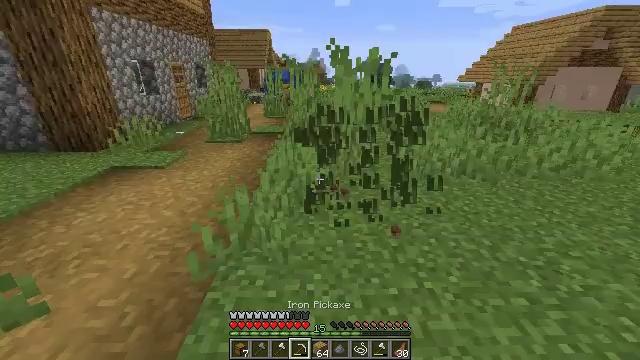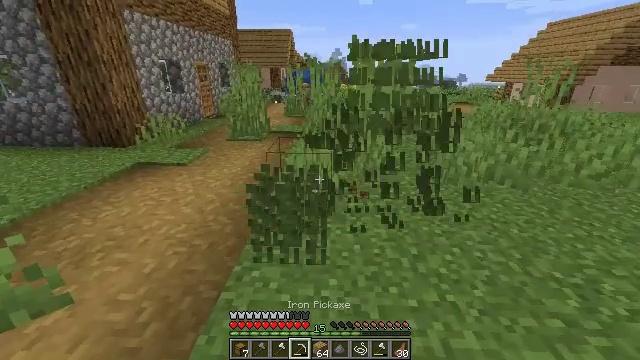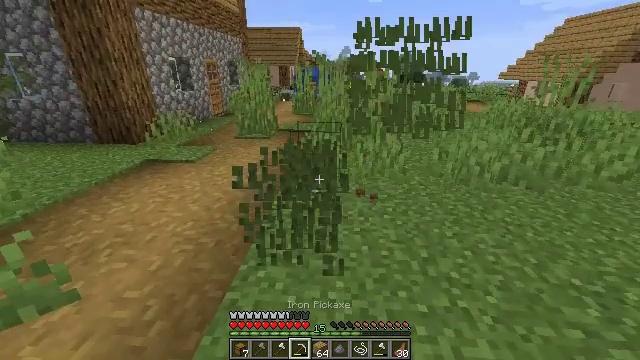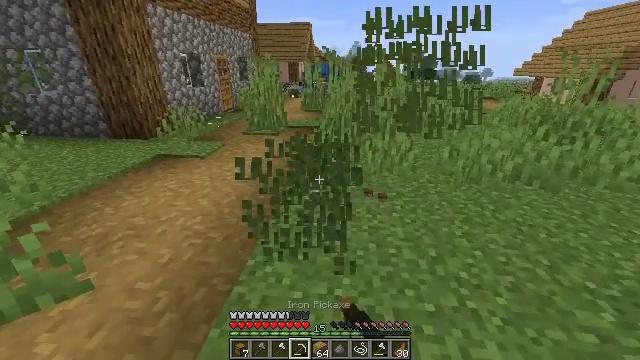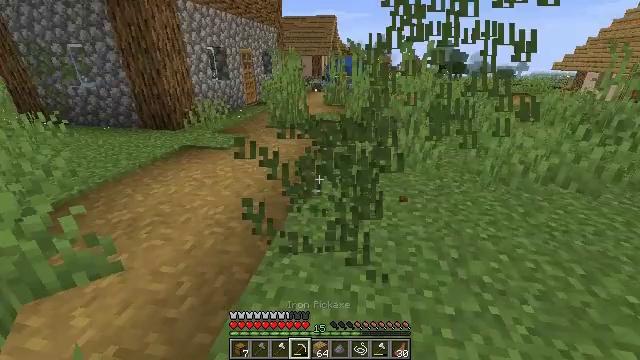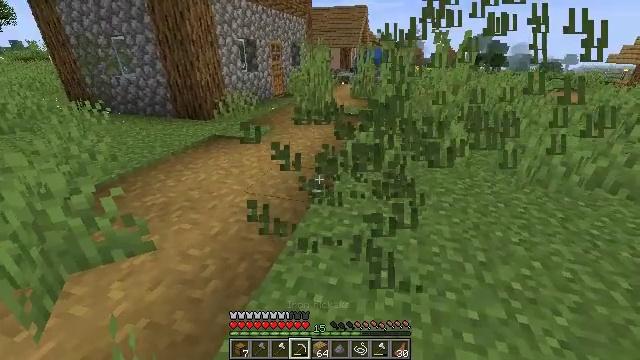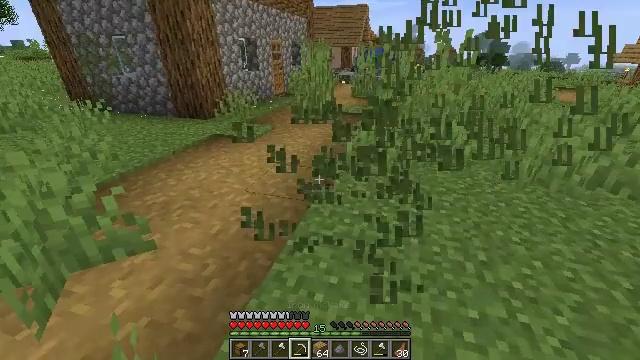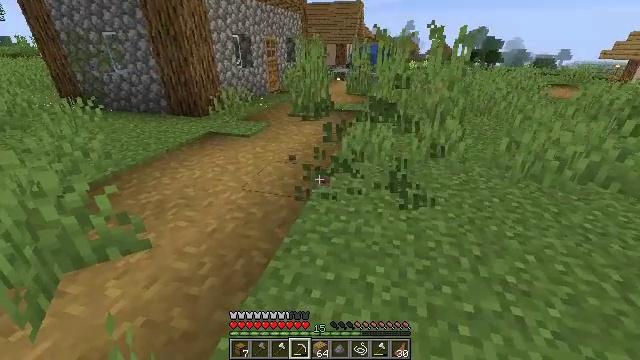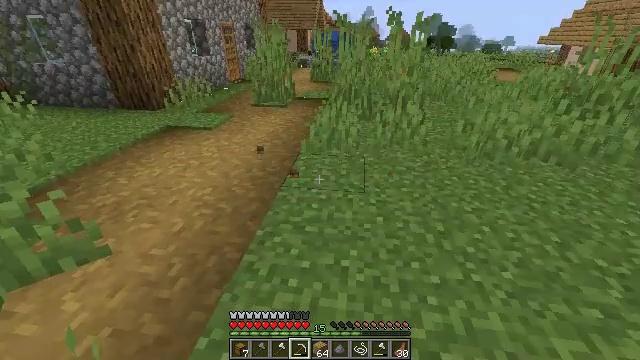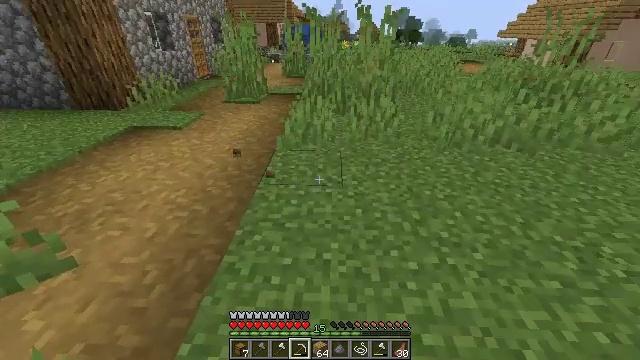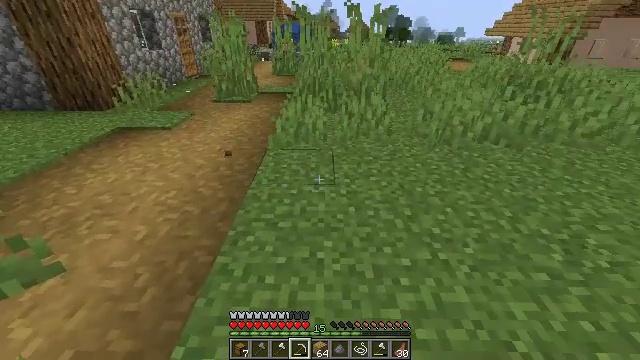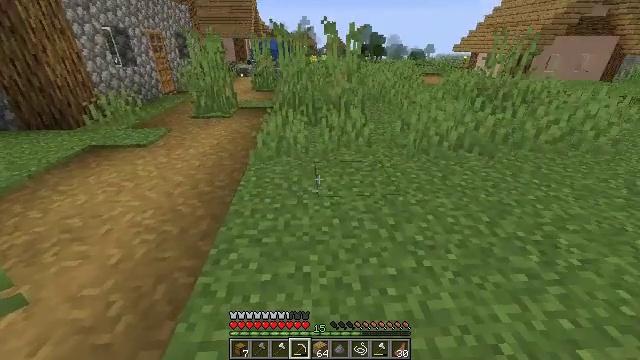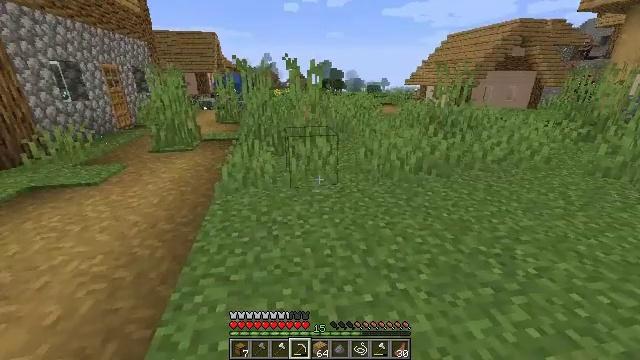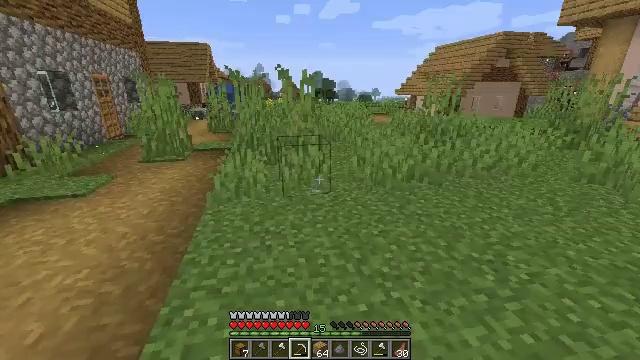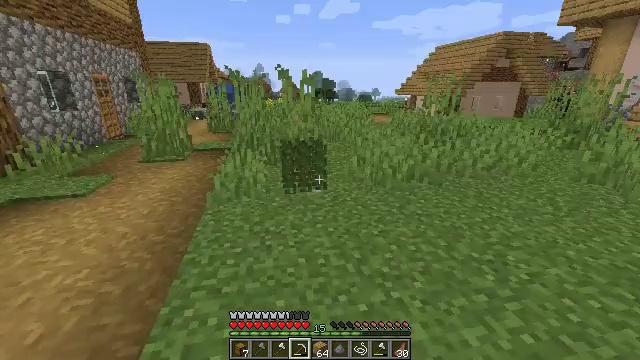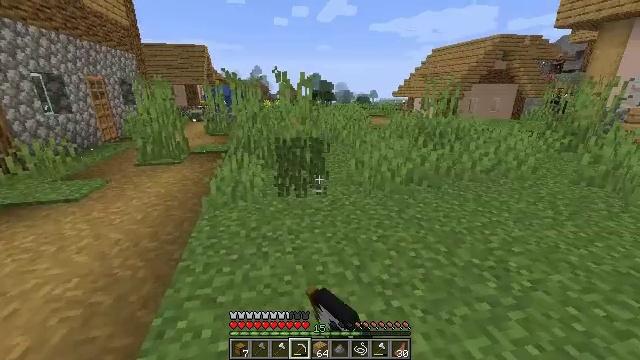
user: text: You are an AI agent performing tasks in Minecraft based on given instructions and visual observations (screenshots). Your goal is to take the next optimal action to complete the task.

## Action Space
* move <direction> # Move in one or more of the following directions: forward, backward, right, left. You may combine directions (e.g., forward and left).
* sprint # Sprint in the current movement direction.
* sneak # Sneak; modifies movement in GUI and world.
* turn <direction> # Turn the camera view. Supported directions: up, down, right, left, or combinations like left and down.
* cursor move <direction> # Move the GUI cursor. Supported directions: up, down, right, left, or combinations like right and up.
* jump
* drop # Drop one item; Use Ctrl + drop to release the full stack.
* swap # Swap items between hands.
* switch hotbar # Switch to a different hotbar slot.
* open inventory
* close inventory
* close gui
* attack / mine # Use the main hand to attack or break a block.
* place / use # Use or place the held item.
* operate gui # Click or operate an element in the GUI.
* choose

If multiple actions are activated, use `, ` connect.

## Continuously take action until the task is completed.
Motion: motion action
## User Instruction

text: Break the grass block.
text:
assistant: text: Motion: turn left, attack / mine
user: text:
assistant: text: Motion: turn left, attack / mine
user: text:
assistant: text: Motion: turn left, attack / mine
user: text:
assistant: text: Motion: turn left and down, attack / mine
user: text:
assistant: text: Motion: turn left and down, attack / mine
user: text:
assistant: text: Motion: no_op
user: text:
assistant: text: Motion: turn right
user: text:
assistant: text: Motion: turn right and down
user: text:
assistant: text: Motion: turn right and down
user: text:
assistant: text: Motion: turn right
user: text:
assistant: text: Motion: turn right and up
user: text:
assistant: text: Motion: turn right and up
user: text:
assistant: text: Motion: turn right and up
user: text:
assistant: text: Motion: attack / mine
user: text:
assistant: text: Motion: move forward, attack / mine
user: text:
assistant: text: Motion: move forward, turn right and up, attack / mine
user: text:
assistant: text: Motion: move forward, turn right, attack / mine
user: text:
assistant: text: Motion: move forward, attack / mine
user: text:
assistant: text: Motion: move forward, turn right, attack / mine
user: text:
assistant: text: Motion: move forward, turn right, attack / mine
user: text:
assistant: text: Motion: move forward, turn right, attack / mine
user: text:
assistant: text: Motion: move forward, attack / mine
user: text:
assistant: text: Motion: move forward, attack / mine
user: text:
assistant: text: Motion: move forward, turn right, attack / mine
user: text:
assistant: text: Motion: move forward, turn right
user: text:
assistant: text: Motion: move forward, attack / mine
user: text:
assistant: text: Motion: turn right, attack / mine
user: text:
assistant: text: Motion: turn right, attack / mine
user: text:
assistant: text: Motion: turn right and down, attack / mine
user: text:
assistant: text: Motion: turn right, attack / mine